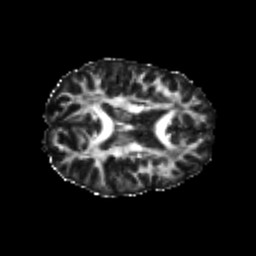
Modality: FA
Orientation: axial
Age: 24
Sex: female
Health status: healthy
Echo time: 0.074 s